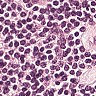
Metastatic tissue present: no